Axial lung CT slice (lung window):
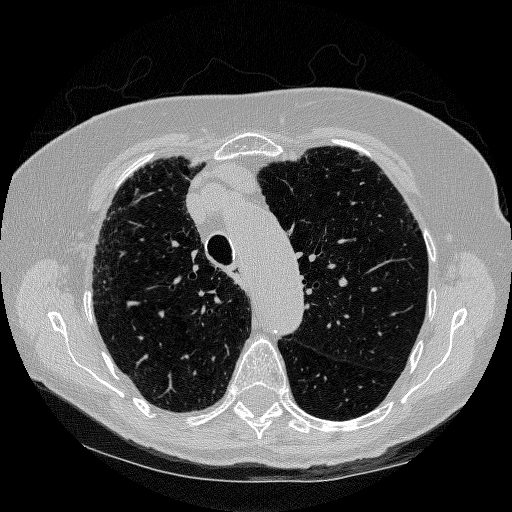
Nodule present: no